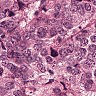
Metastatic tissue present: yes